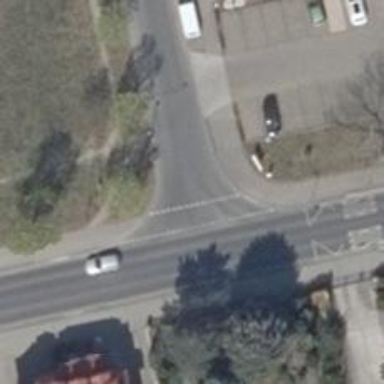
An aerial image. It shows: Road with "give way" sign.